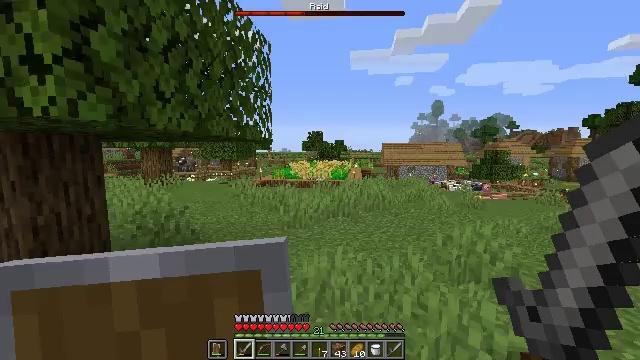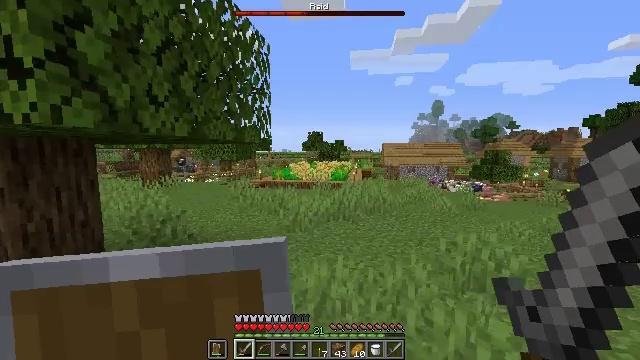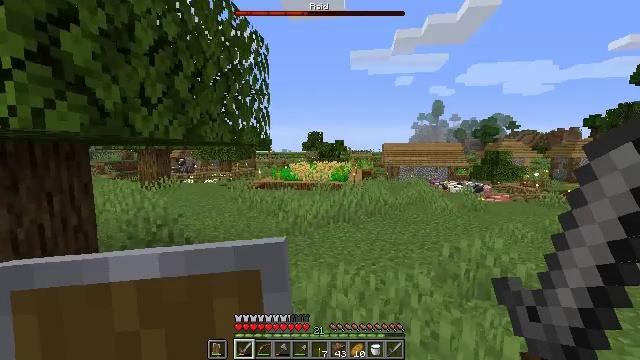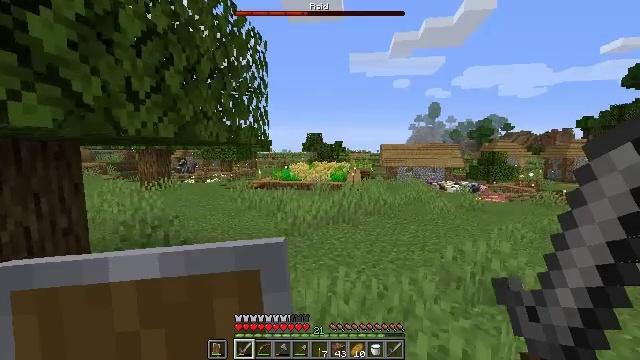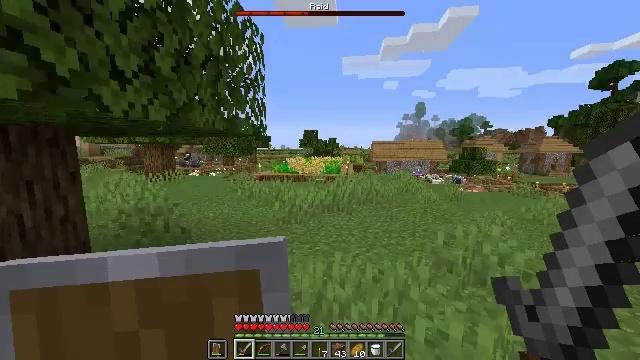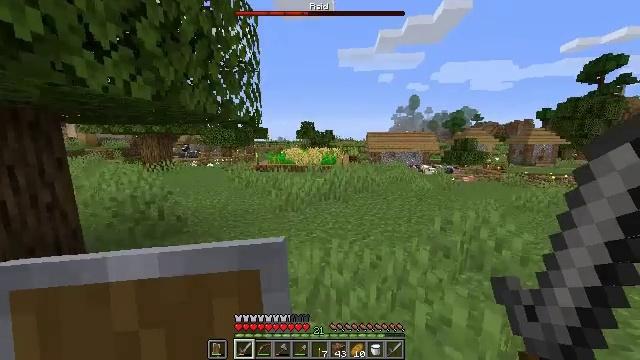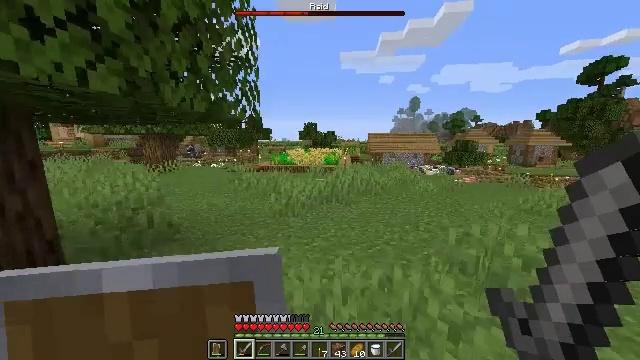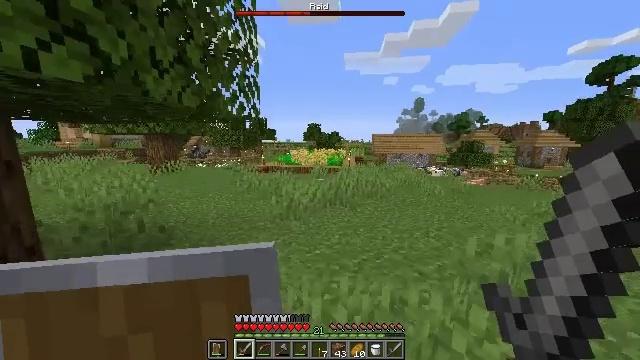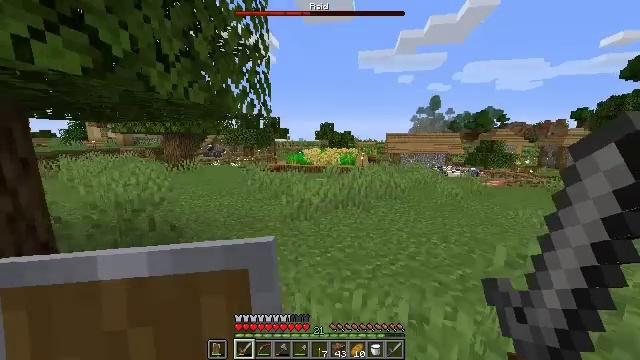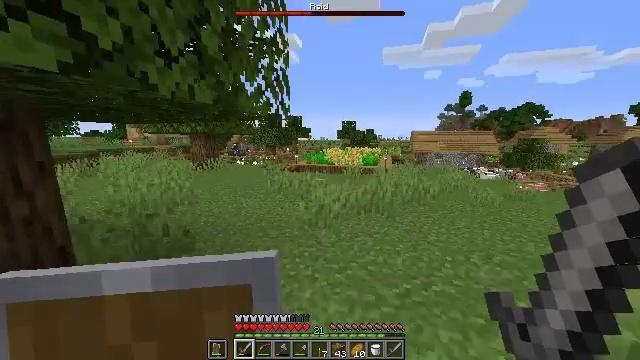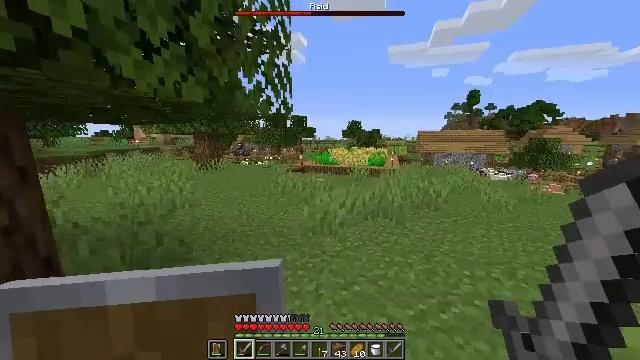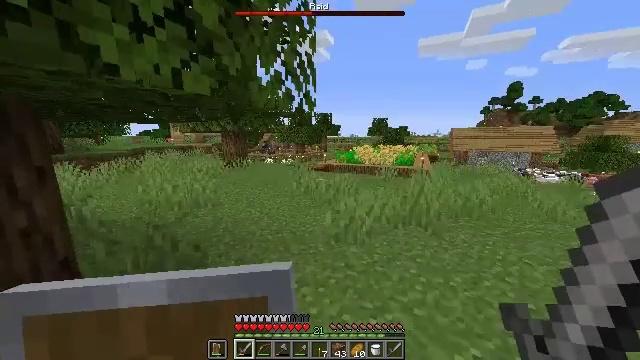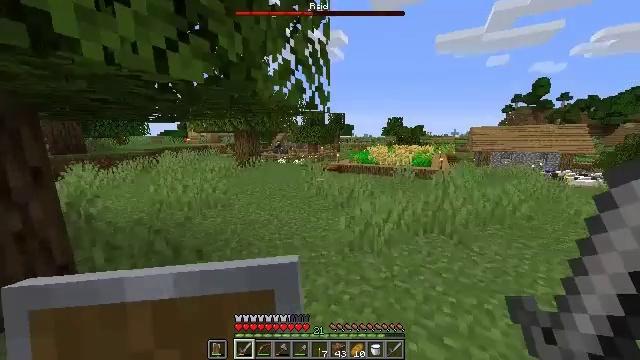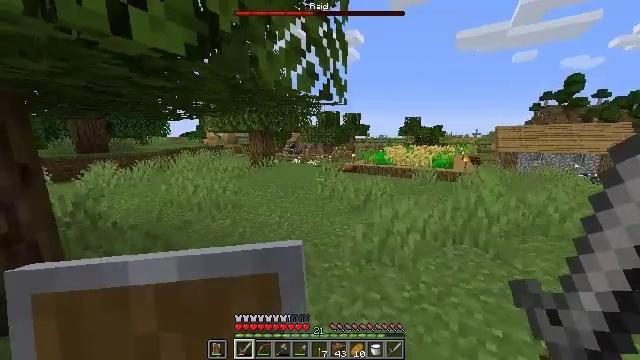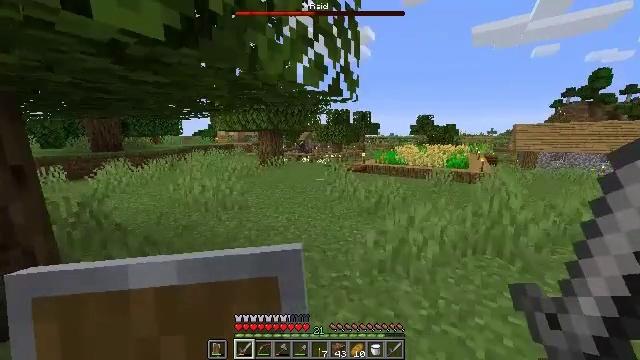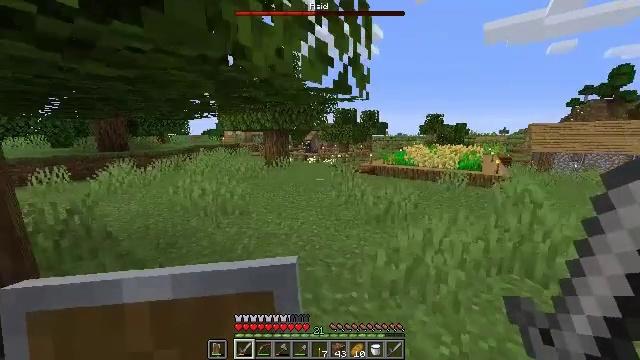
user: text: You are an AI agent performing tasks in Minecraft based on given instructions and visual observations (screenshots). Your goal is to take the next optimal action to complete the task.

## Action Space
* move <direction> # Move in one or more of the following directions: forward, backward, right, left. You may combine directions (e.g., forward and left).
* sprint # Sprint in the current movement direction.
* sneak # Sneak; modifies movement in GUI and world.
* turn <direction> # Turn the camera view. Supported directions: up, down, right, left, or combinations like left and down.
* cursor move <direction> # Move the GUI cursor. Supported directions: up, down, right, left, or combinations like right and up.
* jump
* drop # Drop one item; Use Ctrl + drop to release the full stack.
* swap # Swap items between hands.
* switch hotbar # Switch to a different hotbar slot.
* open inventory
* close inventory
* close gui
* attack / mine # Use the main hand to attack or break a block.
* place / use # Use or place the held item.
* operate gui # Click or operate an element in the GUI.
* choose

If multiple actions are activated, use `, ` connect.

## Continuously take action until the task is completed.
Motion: motion action
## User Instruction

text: Break the glass pane to collect it.
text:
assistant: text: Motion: move forward
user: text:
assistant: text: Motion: move forward, sprint
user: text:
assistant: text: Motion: move forward
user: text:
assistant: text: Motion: move forward, turn right and down
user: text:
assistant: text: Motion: move forward, turn down
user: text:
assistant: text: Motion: move forward
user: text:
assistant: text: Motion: move forward, sprint, turn left
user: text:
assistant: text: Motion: move forward, sprint, turn left
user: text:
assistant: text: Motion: move forward, turn left
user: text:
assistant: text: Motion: move forward, turn left
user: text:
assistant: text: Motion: move forward, turn left
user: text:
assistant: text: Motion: move forward, turn left
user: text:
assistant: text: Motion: move forward, turn left
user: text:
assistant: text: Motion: move forward, turn left
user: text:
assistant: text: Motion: move forward, turn left
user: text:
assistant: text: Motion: move forward
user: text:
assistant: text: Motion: move forward
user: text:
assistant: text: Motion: move forward, turn left
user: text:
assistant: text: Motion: move forward
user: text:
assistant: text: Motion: move forward
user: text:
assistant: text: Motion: move forward
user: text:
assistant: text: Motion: move forward
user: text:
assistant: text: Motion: move forward
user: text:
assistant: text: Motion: move forward, turn left
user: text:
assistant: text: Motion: move forward, turn left
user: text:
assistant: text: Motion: move forward
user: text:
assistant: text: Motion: move forward
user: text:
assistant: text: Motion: move forward, turn left
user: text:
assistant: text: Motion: move forward, turn left
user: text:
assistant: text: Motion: move forward, turn left